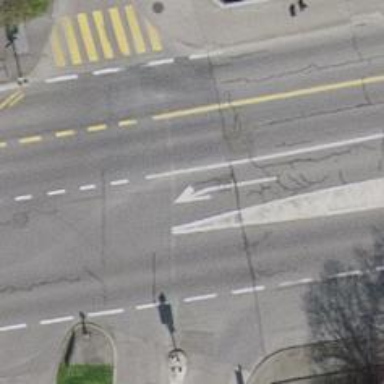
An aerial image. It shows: Residential road with asphalt surface and no sidewalk.